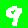
Digit: 9